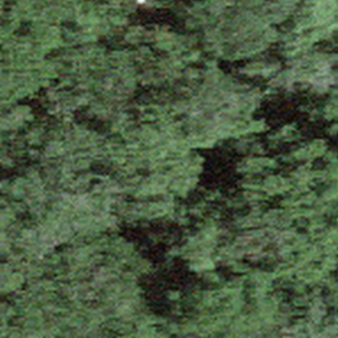
Label: other